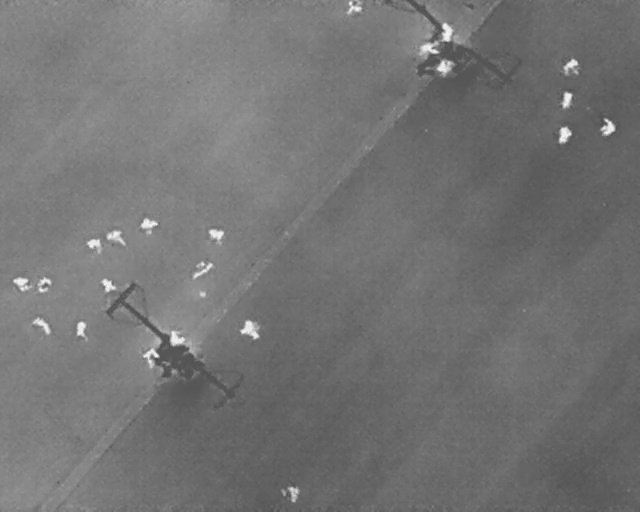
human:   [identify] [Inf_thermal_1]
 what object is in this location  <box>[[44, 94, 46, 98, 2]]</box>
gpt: <ref>1 large person at the bottom</ref>